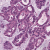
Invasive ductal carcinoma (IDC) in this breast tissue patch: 1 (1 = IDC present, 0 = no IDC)